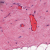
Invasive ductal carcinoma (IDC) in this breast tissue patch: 0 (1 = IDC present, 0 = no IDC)